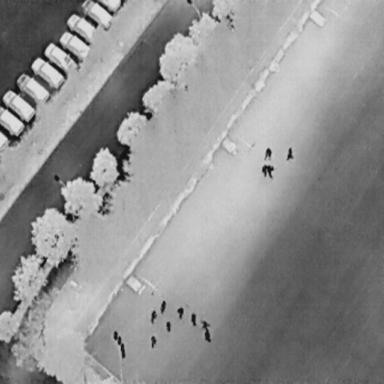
There are 12 People in the infrared image.